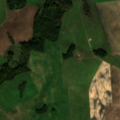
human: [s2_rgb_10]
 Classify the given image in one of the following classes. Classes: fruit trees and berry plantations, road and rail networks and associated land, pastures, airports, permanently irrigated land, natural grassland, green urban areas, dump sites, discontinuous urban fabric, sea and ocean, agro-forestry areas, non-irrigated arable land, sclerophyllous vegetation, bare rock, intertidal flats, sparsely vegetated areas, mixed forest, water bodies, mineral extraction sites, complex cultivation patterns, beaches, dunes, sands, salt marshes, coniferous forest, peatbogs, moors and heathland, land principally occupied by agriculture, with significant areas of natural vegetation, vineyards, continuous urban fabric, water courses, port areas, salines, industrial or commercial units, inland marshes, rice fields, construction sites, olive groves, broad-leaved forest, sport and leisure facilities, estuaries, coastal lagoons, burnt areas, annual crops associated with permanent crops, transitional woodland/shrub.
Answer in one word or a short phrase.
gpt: non-irrigated arable land, pastures, broad-leaved forest, mixed forest